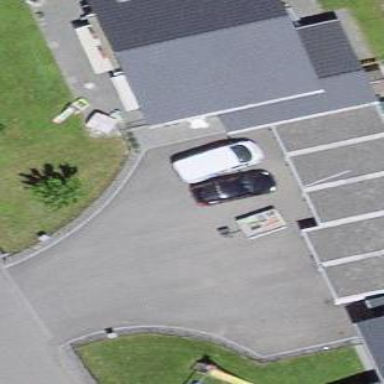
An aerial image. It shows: Residential building.